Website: bh-photo
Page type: cross-sells
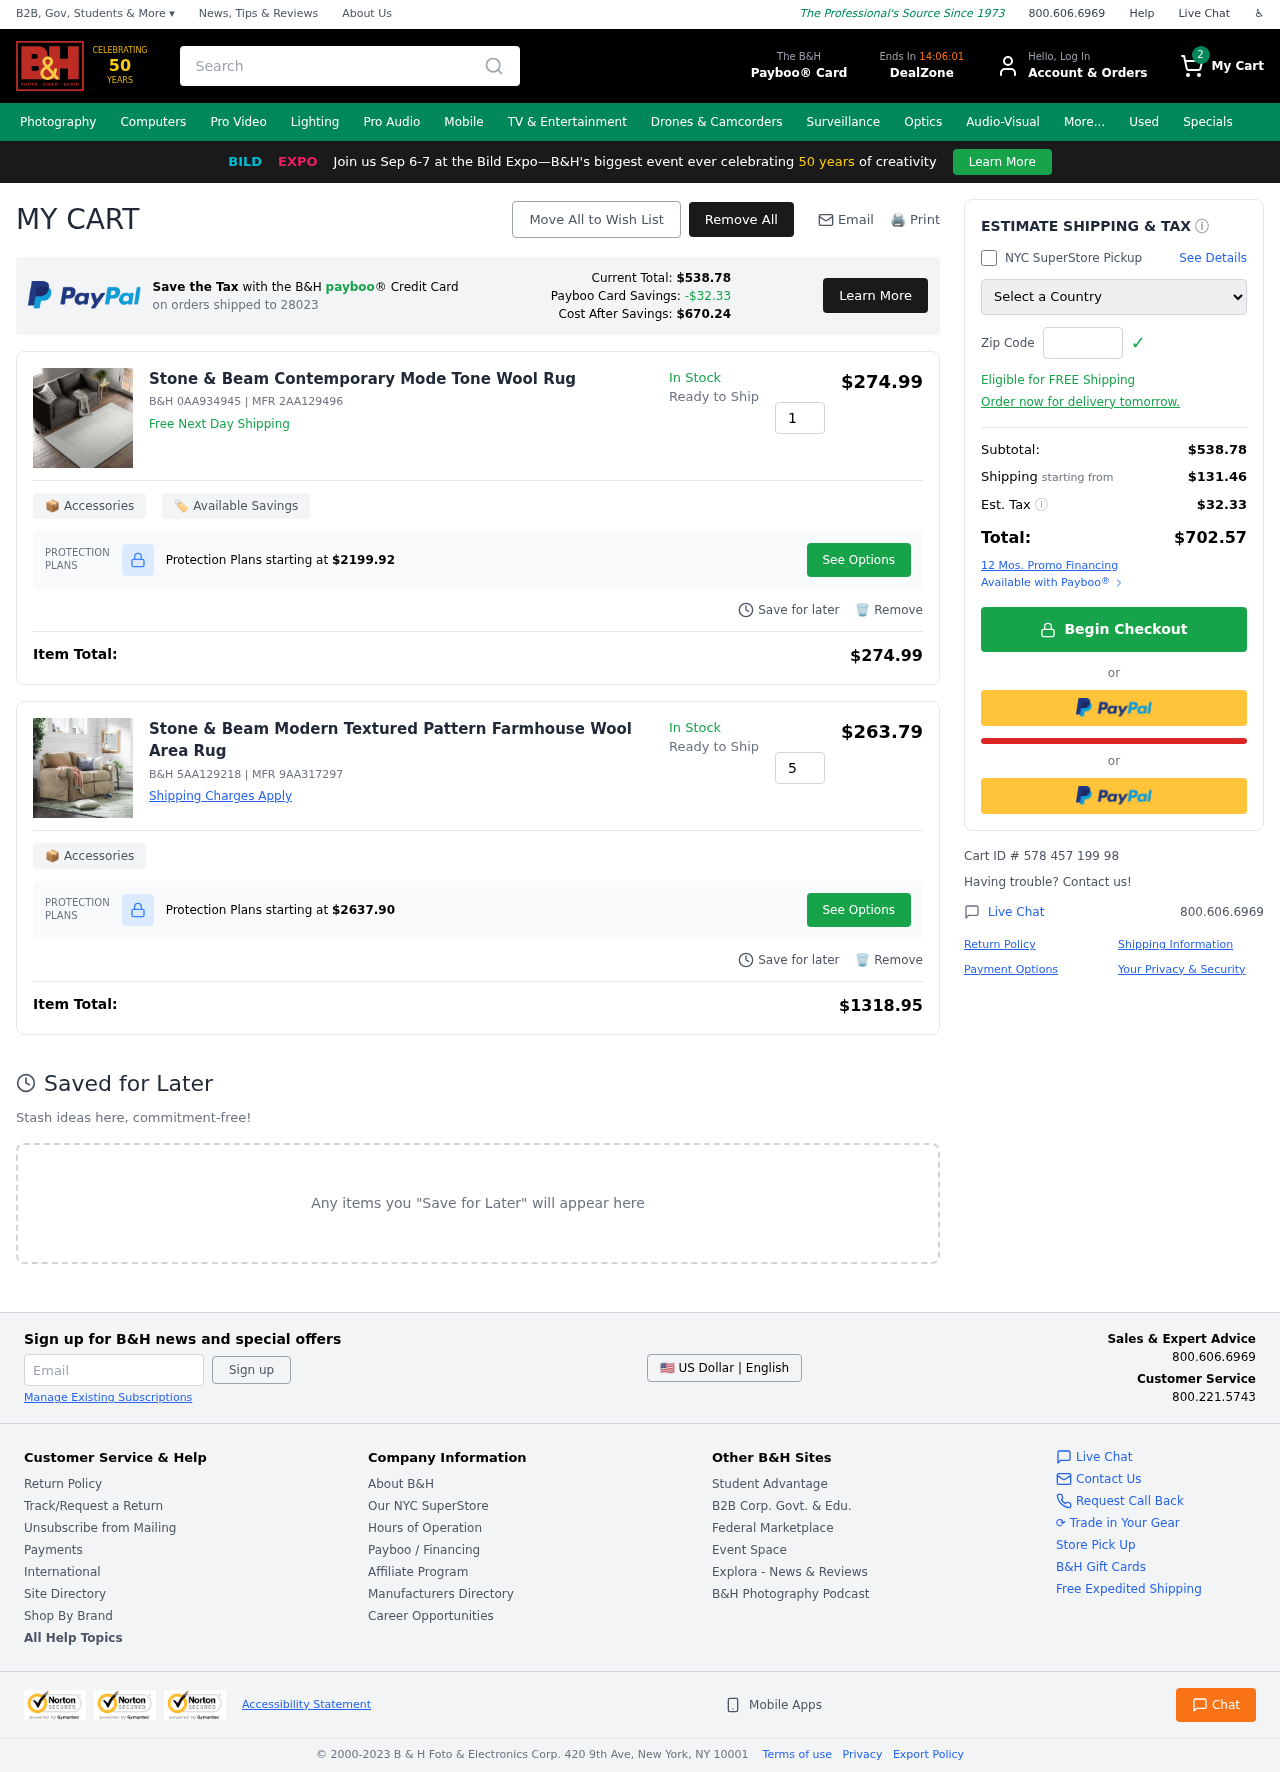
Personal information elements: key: PII_COUNTRY
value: United States
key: PII_POSTCODE
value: on orders shipped to 28023
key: PII_POSTCODE2
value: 32505
Product elements: key: PRODUCT1_NAME
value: Stone & Beam Contemporary Mode Tone Wool Rug
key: PRODUCT1_PRICE
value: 274.99
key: PRODUCT1_QUANTITY
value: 1
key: PRODUCT2_NAME
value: Stone & Beam Modern Textured Pattern Farmhouse Wool Area Rug
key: PRODUCT2_PRICE
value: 263.79
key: PRODUCT2_QUANTITY
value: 5
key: PRODUCT1_SKU
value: B&H 0AA934945
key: PRODUCT1_MFR
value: MFR 2AA129496
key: PRODUCT1_PROTECTION_PRICE
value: $2199.92
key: PRODUCT1_ITEM_TOTAL
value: $274.99
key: PRODUCT2_SKU
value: B&H 5AA129218
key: PRODUCT2_MFR
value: MFR 9AA317297
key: PRODUCT2_PROTECTION_PRICE
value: $2637.90
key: PRODUCT2_ITEM_TOTAL
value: $1318.95
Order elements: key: ORDER_NUM_ITEMS
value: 2
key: PAYBOO_CURRENT_TOTAL
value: $538.78
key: ORDER_SUBTOTAL
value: $538.78
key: ORDER_SHIPPING_COST
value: $131.46
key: ORDER_TAX
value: $32.33
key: ORDER_TOTAL
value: $702.57
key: ORDER_ID
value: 578 457 199 98
Search elements: key: HEADER_SEARCH
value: Search
Other elements: key: PAYBOO_SAVINGS
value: -$32.33
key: PAYBOO_COST_AFTER_SAVINGS
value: $670.24